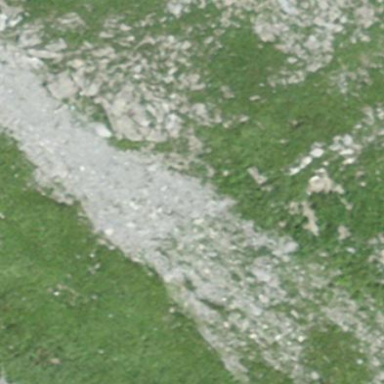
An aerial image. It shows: Scree landscape.